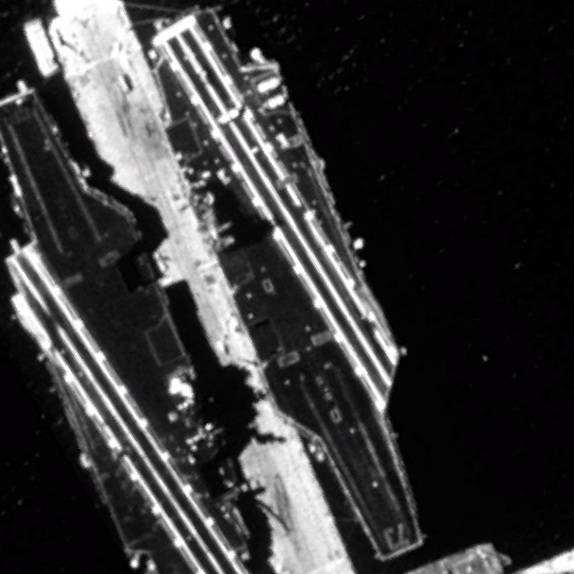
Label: aircraft_carrier